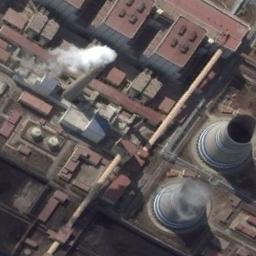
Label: thermal_power_station